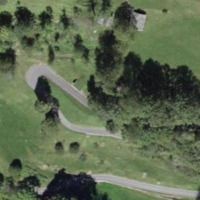
EUNIS habitat code: 41
Species observed at this site:
Clinopodium vulgare
Coreus marginatus
Vanessa cardui
Lasiommata megera
Euplagia quadripunctaria
Lasiommata maera
Neotinea ustulata
Cephalanthera longifolia